Question: I'm trying to add an iAD to a 'TableViewController' and it's working fine if I add the Container View at the top of 'TableView', and then in container I add an iAD. But I know, Apple will not accept Apps where iAD is scrolling, because of refreshing, etc... So I need to lock the container from scrolling at the top, but the table view must to be scrolling. So when I scroll up iAD scrollsup too..

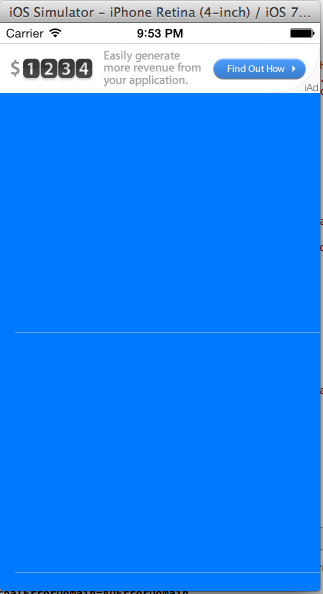
Answer: Actually the first problem you have with the iAD inside a scroll is that your iAD will be more often hidden than showing.. and that would make your iAD stop giving you money.. and of course.. could make your app being rejected.
So.. the first question is: Do you really need a TableViewController?
You could use an ViewController with an iAD at the top.. and the tableview starting after it.
If you really want to use a TableViewController, the question now is: are you using sections in your tableview?
If you are not using, you can start right now and add your iAd to the first section header, if your table has just one section, the header will be always visible and the scrolling will pass content behind it, not in front of it.
But I would recommend the first option, use a normal ViewController and add an UITableView and your iAD.